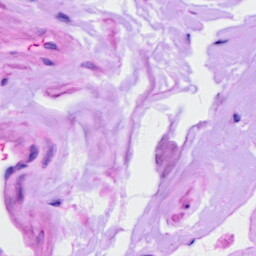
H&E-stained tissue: Ovarian